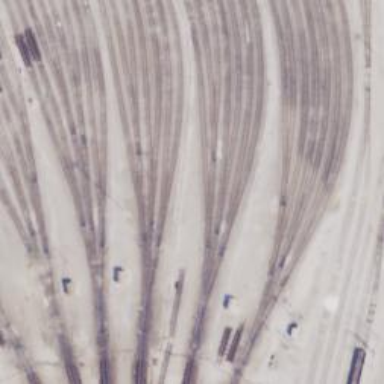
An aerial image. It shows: Railway yard used for servicing trains.